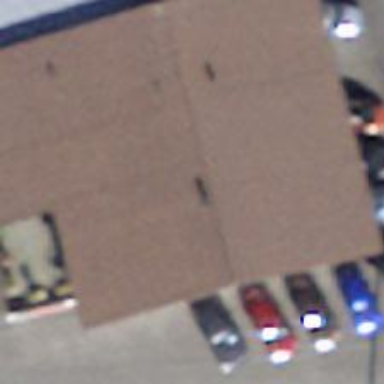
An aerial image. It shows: Car shop that provides both dealer and repair services.